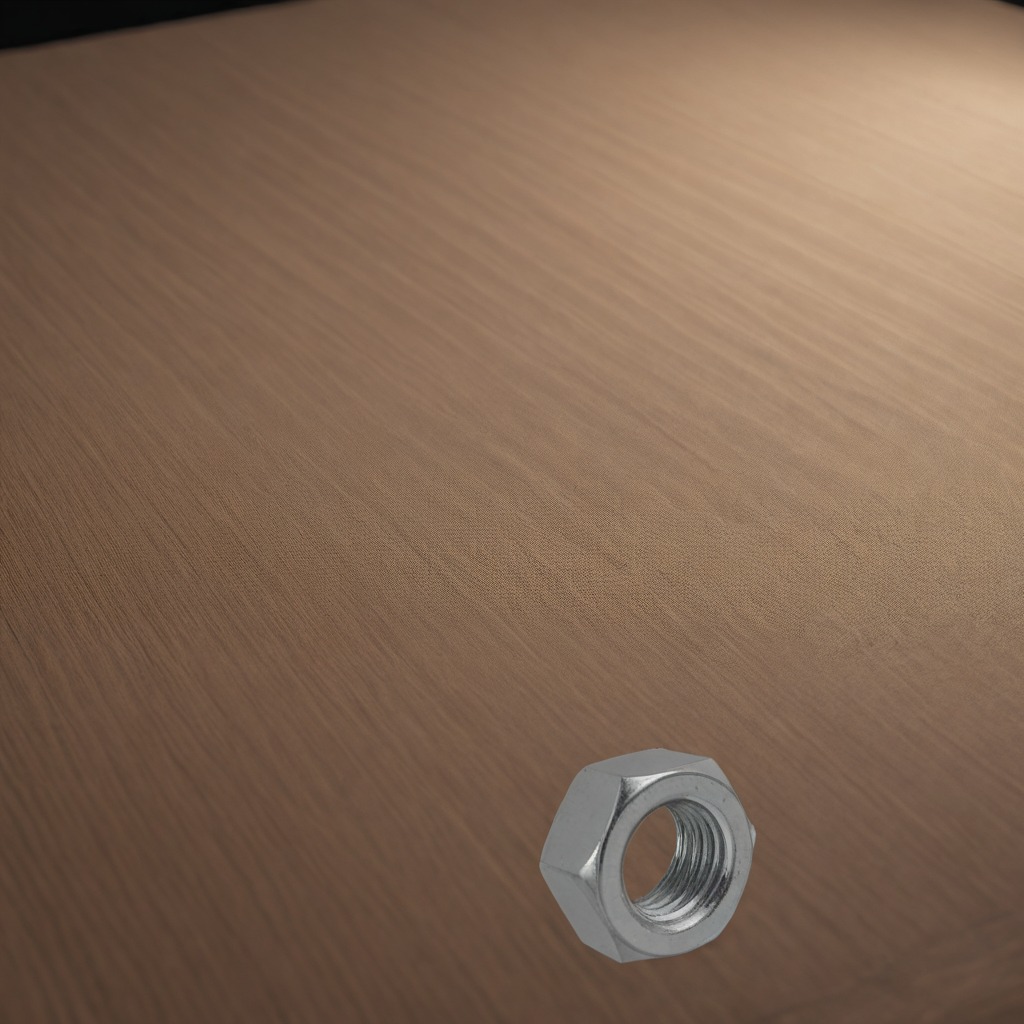
A metal nut is lying on the wooden table.